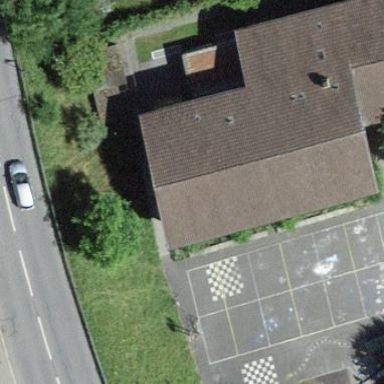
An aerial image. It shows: School building with school amenities.